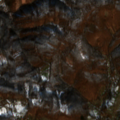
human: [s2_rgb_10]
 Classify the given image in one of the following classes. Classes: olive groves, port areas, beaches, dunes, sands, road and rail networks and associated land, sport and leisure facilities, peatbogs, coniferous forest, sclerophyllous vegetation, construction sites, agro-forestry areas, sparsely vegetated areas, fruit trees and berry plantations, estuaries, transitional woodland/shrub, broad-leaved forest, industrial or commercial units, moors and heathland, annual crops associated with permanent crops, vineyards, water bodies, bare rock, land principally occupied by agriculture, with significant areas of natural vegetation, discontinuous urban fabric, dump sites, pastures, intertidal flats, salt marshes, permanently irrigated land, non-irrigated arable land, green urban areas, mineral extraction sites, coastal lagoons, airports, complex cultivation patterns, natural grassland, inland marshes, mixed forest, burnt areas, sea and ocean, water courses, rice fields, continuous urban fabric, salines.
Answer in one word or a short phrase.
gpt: pastures, land principally occupied by agriculture, with significant areas of natural vegetation, broad-leaved forest